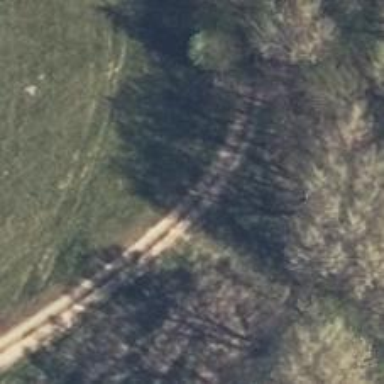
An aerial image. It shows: Grass track with grade4 quality surface.